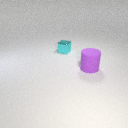
large purple rubber cylinder in front of small cyan metal cube